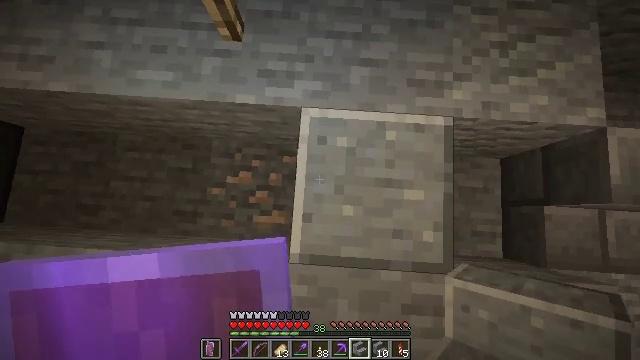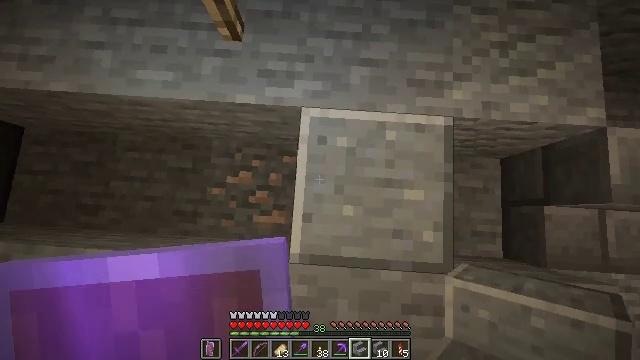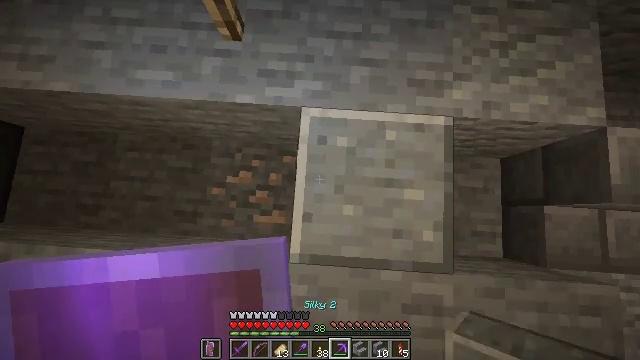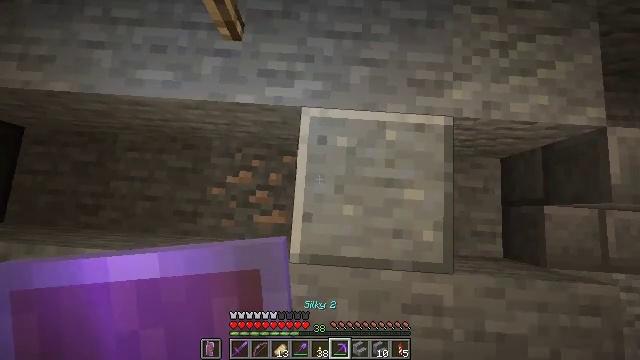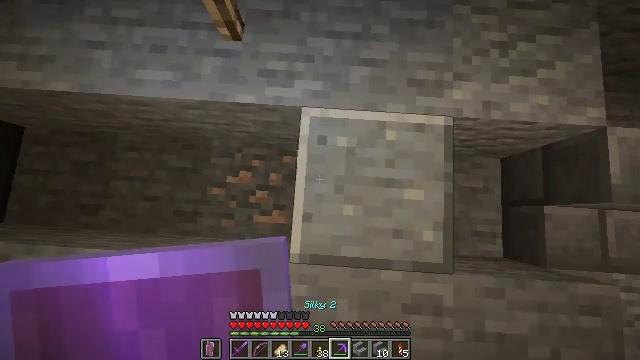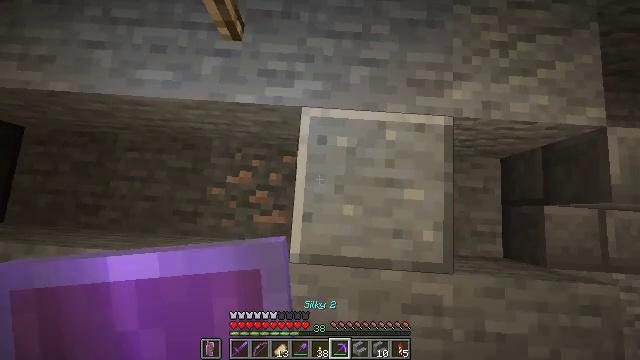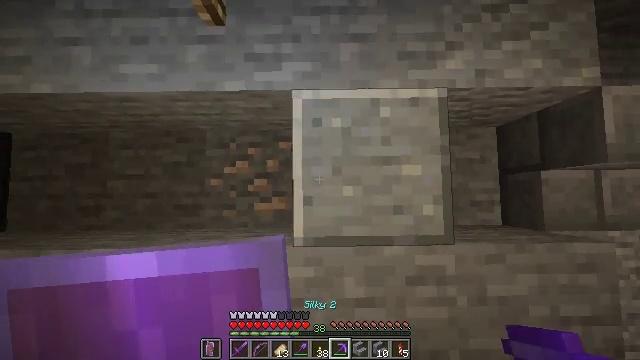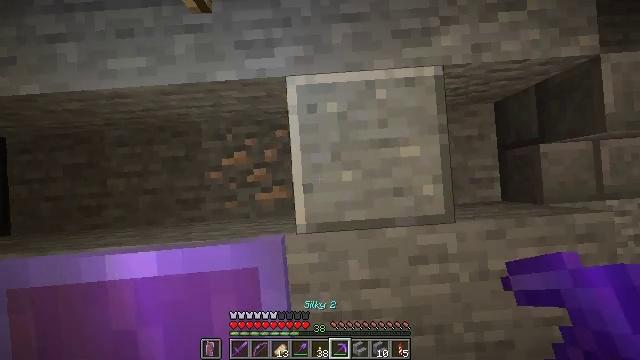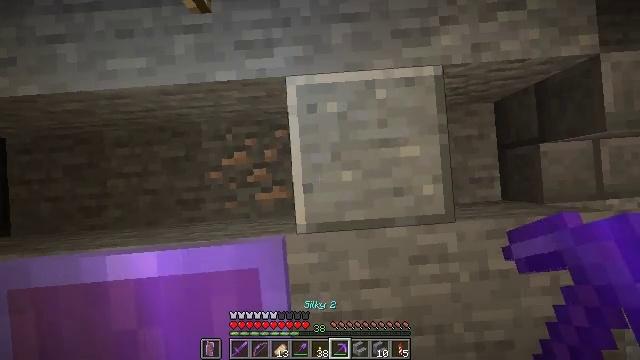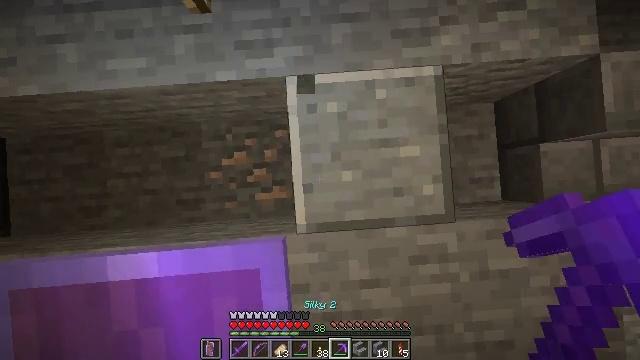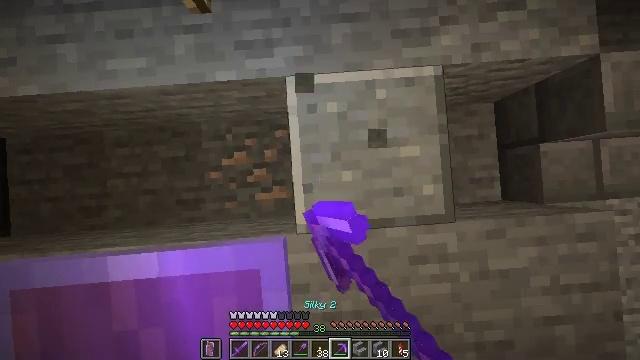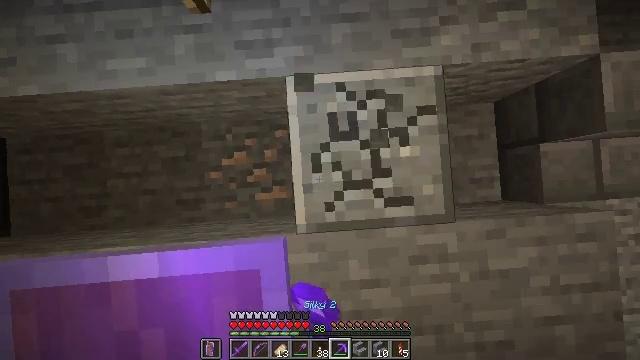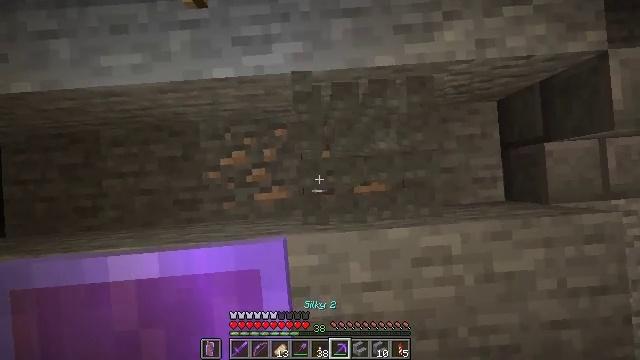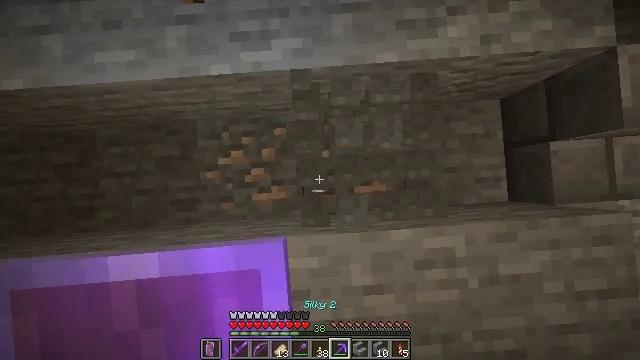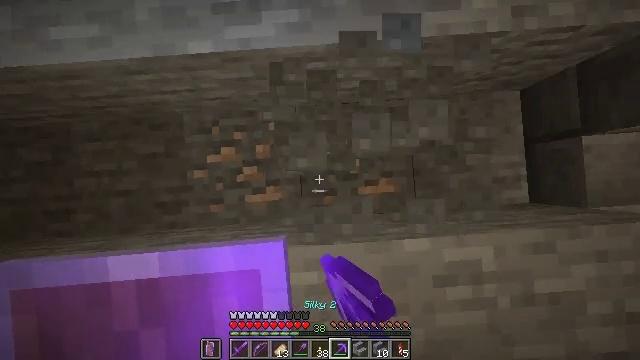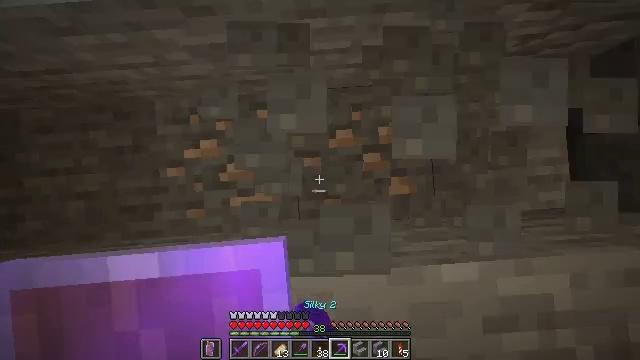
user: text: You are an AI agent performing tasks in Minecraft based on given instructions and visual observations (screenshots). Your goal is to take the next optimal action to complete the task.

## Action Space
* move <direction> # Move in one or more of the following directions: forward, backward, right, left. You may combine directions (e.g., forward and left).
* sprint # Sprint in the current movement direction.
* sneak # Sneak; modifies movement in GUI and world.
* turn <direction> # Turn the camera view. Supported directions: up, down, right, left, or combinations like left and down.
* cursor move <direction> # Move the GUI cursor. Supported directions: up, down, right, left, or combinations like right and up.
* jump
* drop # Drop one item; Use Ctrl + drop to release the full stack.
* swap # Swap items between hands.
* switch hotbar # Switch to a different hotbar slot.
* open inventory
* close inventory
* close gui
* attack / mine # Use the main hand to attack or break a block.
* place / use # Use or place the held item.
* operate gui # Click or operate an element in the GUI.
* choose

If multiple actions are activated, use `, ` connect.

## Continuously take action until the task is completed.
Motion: motion action
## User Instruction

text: Break the polished andesite stairs to collect.
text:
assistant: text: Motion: no_op
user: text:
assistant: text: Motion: no_op
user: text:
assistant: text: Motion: no_op
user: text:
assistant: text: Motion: no_op
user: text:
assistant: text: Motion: no_op
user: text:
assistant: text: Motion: turn right and down
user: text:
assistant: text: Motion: turn right and down
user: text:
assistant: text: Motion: no_op
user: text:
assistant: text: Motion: attack / mine
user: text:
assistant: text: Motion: attack / mine
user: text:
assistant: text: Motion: attack / mine
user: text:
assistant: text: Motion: attack / mine
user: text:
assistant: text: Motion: attack / mine
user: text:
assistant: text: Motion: attack / mine
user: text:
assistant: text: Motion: no_op
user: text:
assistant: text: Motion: no_op
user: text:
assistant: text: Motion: no_op